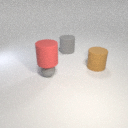
large red rubber cylinder above small gray rubber sphere